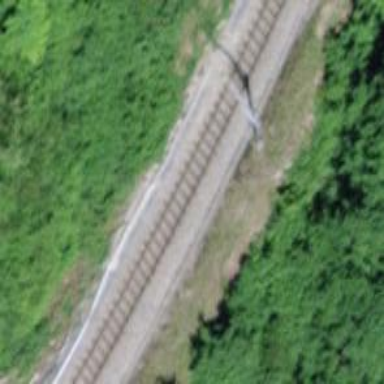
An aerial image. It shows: Narrow-gauge railway with electrified contact line.